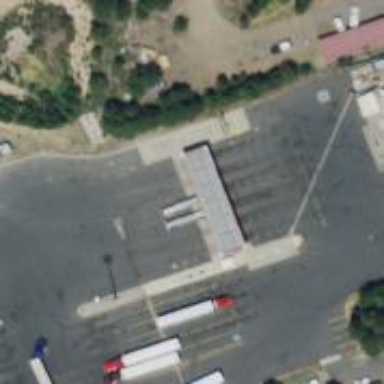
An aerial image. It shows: Weighbridge facility.